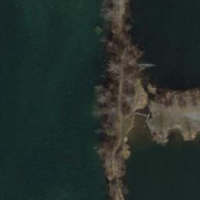
EUNIS habitat code: 15
Species observed at this site:
Phalacrocorax carbo
Phylloscopus collybita
Sitta europaea
Fringilla coelebs